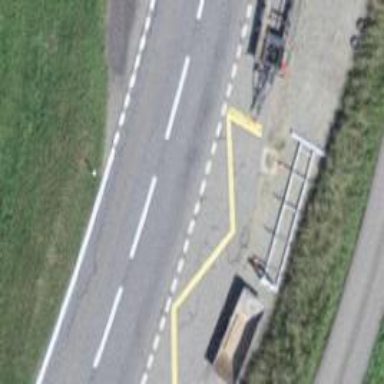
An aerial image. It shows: Public transport stop position.